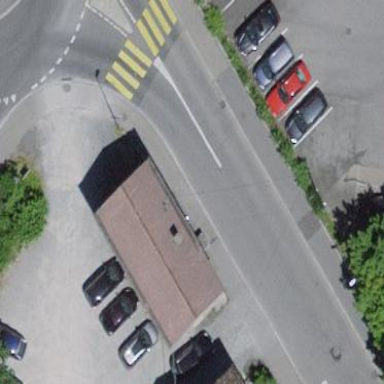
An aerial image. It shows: Retail building.